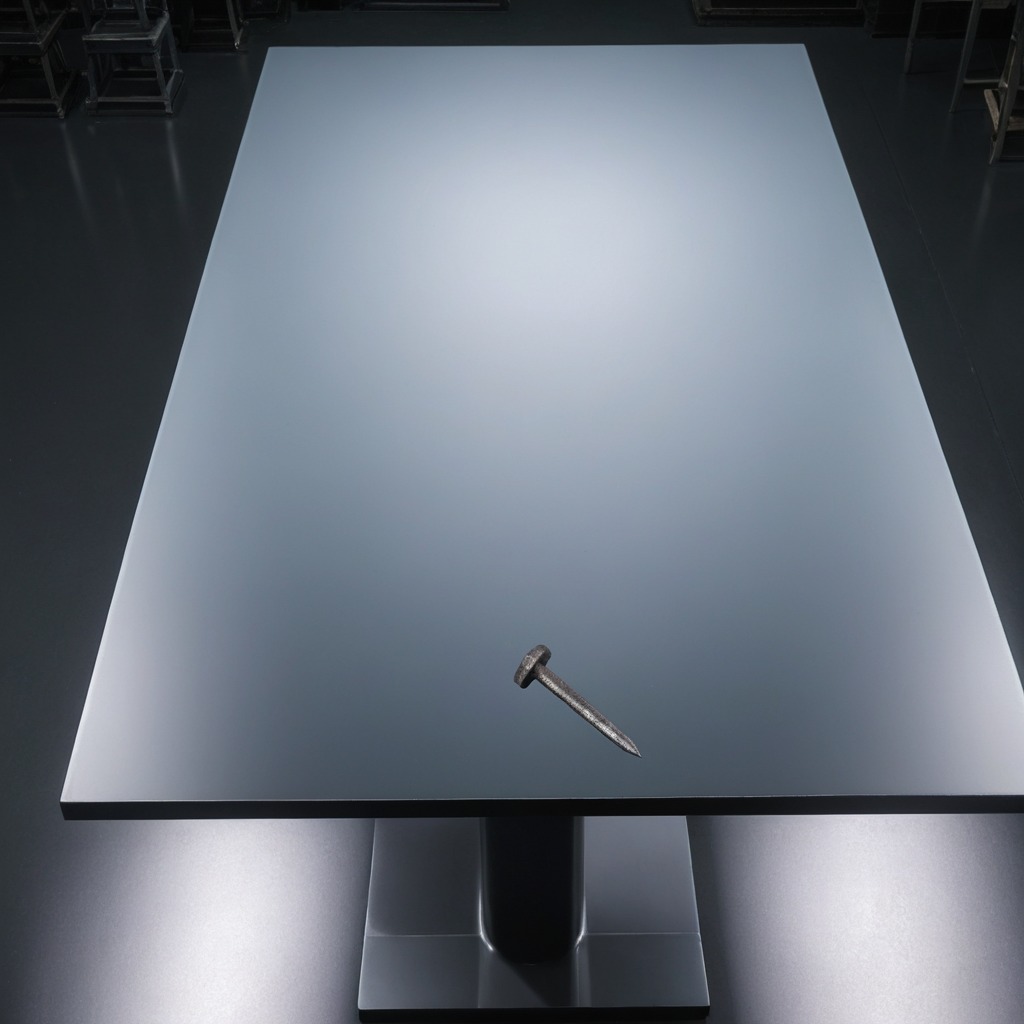
A nail is lying on a clean empty table in a basement in the evening.